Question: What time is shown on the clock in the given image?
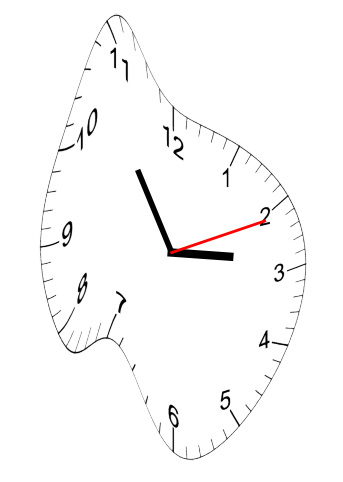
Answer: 02:54:11